【题型】选择题　【知识点】解析几何　【难度】medium
阿基米德在《抛物线求积法》一书中描述了如何求解抛物线与直线围成的弓形的面积的方法：如图，若抛物线$\varGamma$与直线$l$交于$A$、$B$两点，要求弓形部分面积．先构造直线$l'\parallel l$，且$l'$与抛物线相切于点$P$，得到一级$\triangle PAB$；用同样的方法在切点$P$两旁得到两个二级$\triangle DPA$、$\triangle EPB$；再用同样的方法在切点$D$、$E$两旁得到四个三级三角形…依次下去，通过证明可知$n+1$级三角形的面积都是$n$级三角形面积的$\frac{1}{8}$，则这无穷多个三角形的面积之和逼近弓形面积，所以求出这无穷多个三角形的面积之和的极限值就可以得出弓形面积．若已知抛物线$\varGamma$：$y^2=4x$，直线$l$：$x-y-2=0$，则抛物线$\varGamma$与直线$l$围成的弓形面积为（ ）

\vspace{1em}
\noindent A. $6\sqrt{3}$ \quad B. $\frac{48}{7}\sqrt{3}$ \quad C. $8\sqrt{3}$ \quad D. $12\sqrt{3}$

\vspace{2em}

\vspace{2em}
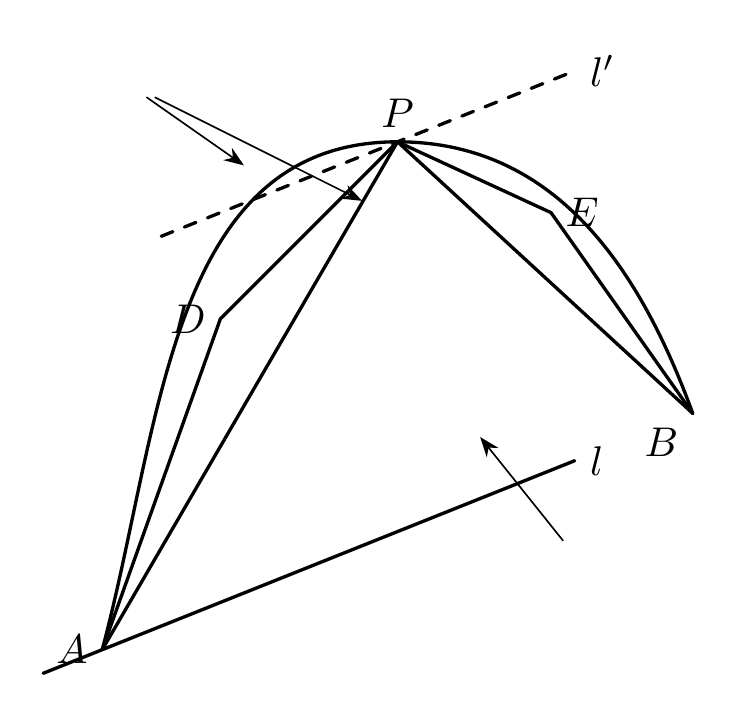
【解答】
\noindent 【答案】$C$

\vspace{1em}

\noindent 【分析】根据两直线平行关系设直线$l'$的方程为$x-y+c=0$，利用相切关系可得$P(1,2)$，进而求出$S_{\triangle PAB}=6\sqrt{3}$，再利用三角形构造规则以及等比数列前$n$项和公式计算求出表达式的极限可得结果．

\vspace{1em}

\noindent 【解答】解：直线$l$：$x-y-2=0$，$l'\parallel l$，可设直线$l'$的方程为$x-y+c=0$，

联立
\[
\begin{cases}
x-y+c=0 \\
y^2=4x
\end{cases}
\]
可得$x^2+(2c-4)x+c^2=0$，

因此$\Delta=(2c-4)^2-4c^2=0$，解得$c=1$，可得$P(1,2)$；

设$A(x_1,y_1)$，$B(x_2,y_2)$，

联立
\[
\begin{cases}
x-y-2=0 \\
y^2=4x
\end{cases}
\]
可得$x^2-8x+4=0$；

因此$x_1+x_2=8$，$x_1x_2=4$，

所以$|AB|=\sqrt{1+1}\sqrt{(x_1+x_2)^2-4x_1x_2}=\sqrt{2}\sqrt{8^2-16}=4\sqrt{6}$，

点$P$到直线$l$的距离为$d=\frac{|1-2-2|}{\sqrt{1+1}}=\frac{3\sqrt{2}}{2}$，

因此$\triangle PAB$的面积$S_{\triangle PAB}=\frac{1}{2}|AB|d=\frac{1}{2}\times 4\sqrt{6}\times \frac{3\sqrt{2}}{2}=6\sqrt{3}$；

记第$n$级的每个三角形的面积为$a_n$，即$a_1=6\sqrt{3}$，

又第$n+1$级三角形的面积都是$n$级三角形面积的$\frac{1}{8}$，所以可得$a_n=6\sqrt{3}\times\left(\frac{1}{8}\right)^{n-1}$；

根据三角形构造规则可知第$n$级共有三角形个数为$2^{n-1}$，

\noindent 所以第$n$级中所有三角形面积为$2^{n-1}a_n=6\sqrt{3}\times\left(\frac{1}{8}\right)^{n-1}\times 2^{n-1}=6\sqrt{3}\times\left(\frac{1}{4}\right)^{n-1}$;

\vspace{1em}

\noindent 则$a_1+2^1a_2+\dots+2^{n-1}a_n=6\sqrt{3}\times\left[\frac{1-\left(\frac{1}{4}\right)^n}{1-\frac{1}{4}}\right]=8\sqrt{3}\left[1-\left(\frac{1}{4}\right)^n\right]$,

\vspace{1em}

\noindent 故当$n\to+\infty$时, $8\sqrt{3}\left[1-\left(\frac{1}{4}\right)^n\right]\to 8\sqrt{3}$,

\vspace{1em}

\noindent 因此抛物线$\varGamma$与直线$l$围成的弓形面积为$8\sqrt{3}$.

\vspace{1em}

\noindent 故选：$C$.

\vspace{2em}

\noindent 【点评】本题考查平行线的性质、点到直线的距离及直线与抛物线的综合应用，考查极限思想，属中档题.